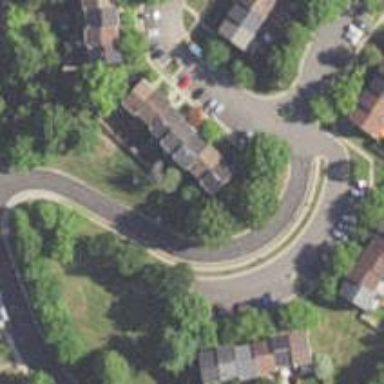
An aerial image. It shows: Residential road with asphalt surface. Sidewalk is present on the left side.